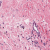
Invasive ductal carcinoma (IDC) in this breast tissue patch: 0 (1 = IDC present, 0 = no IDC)